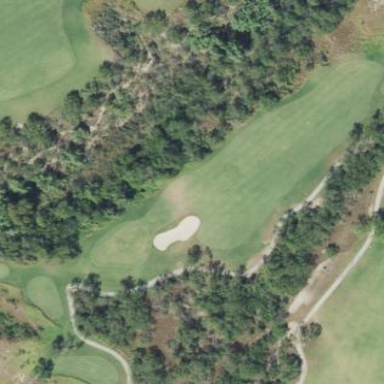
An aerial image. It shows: Rough area in golf course.